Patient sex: M
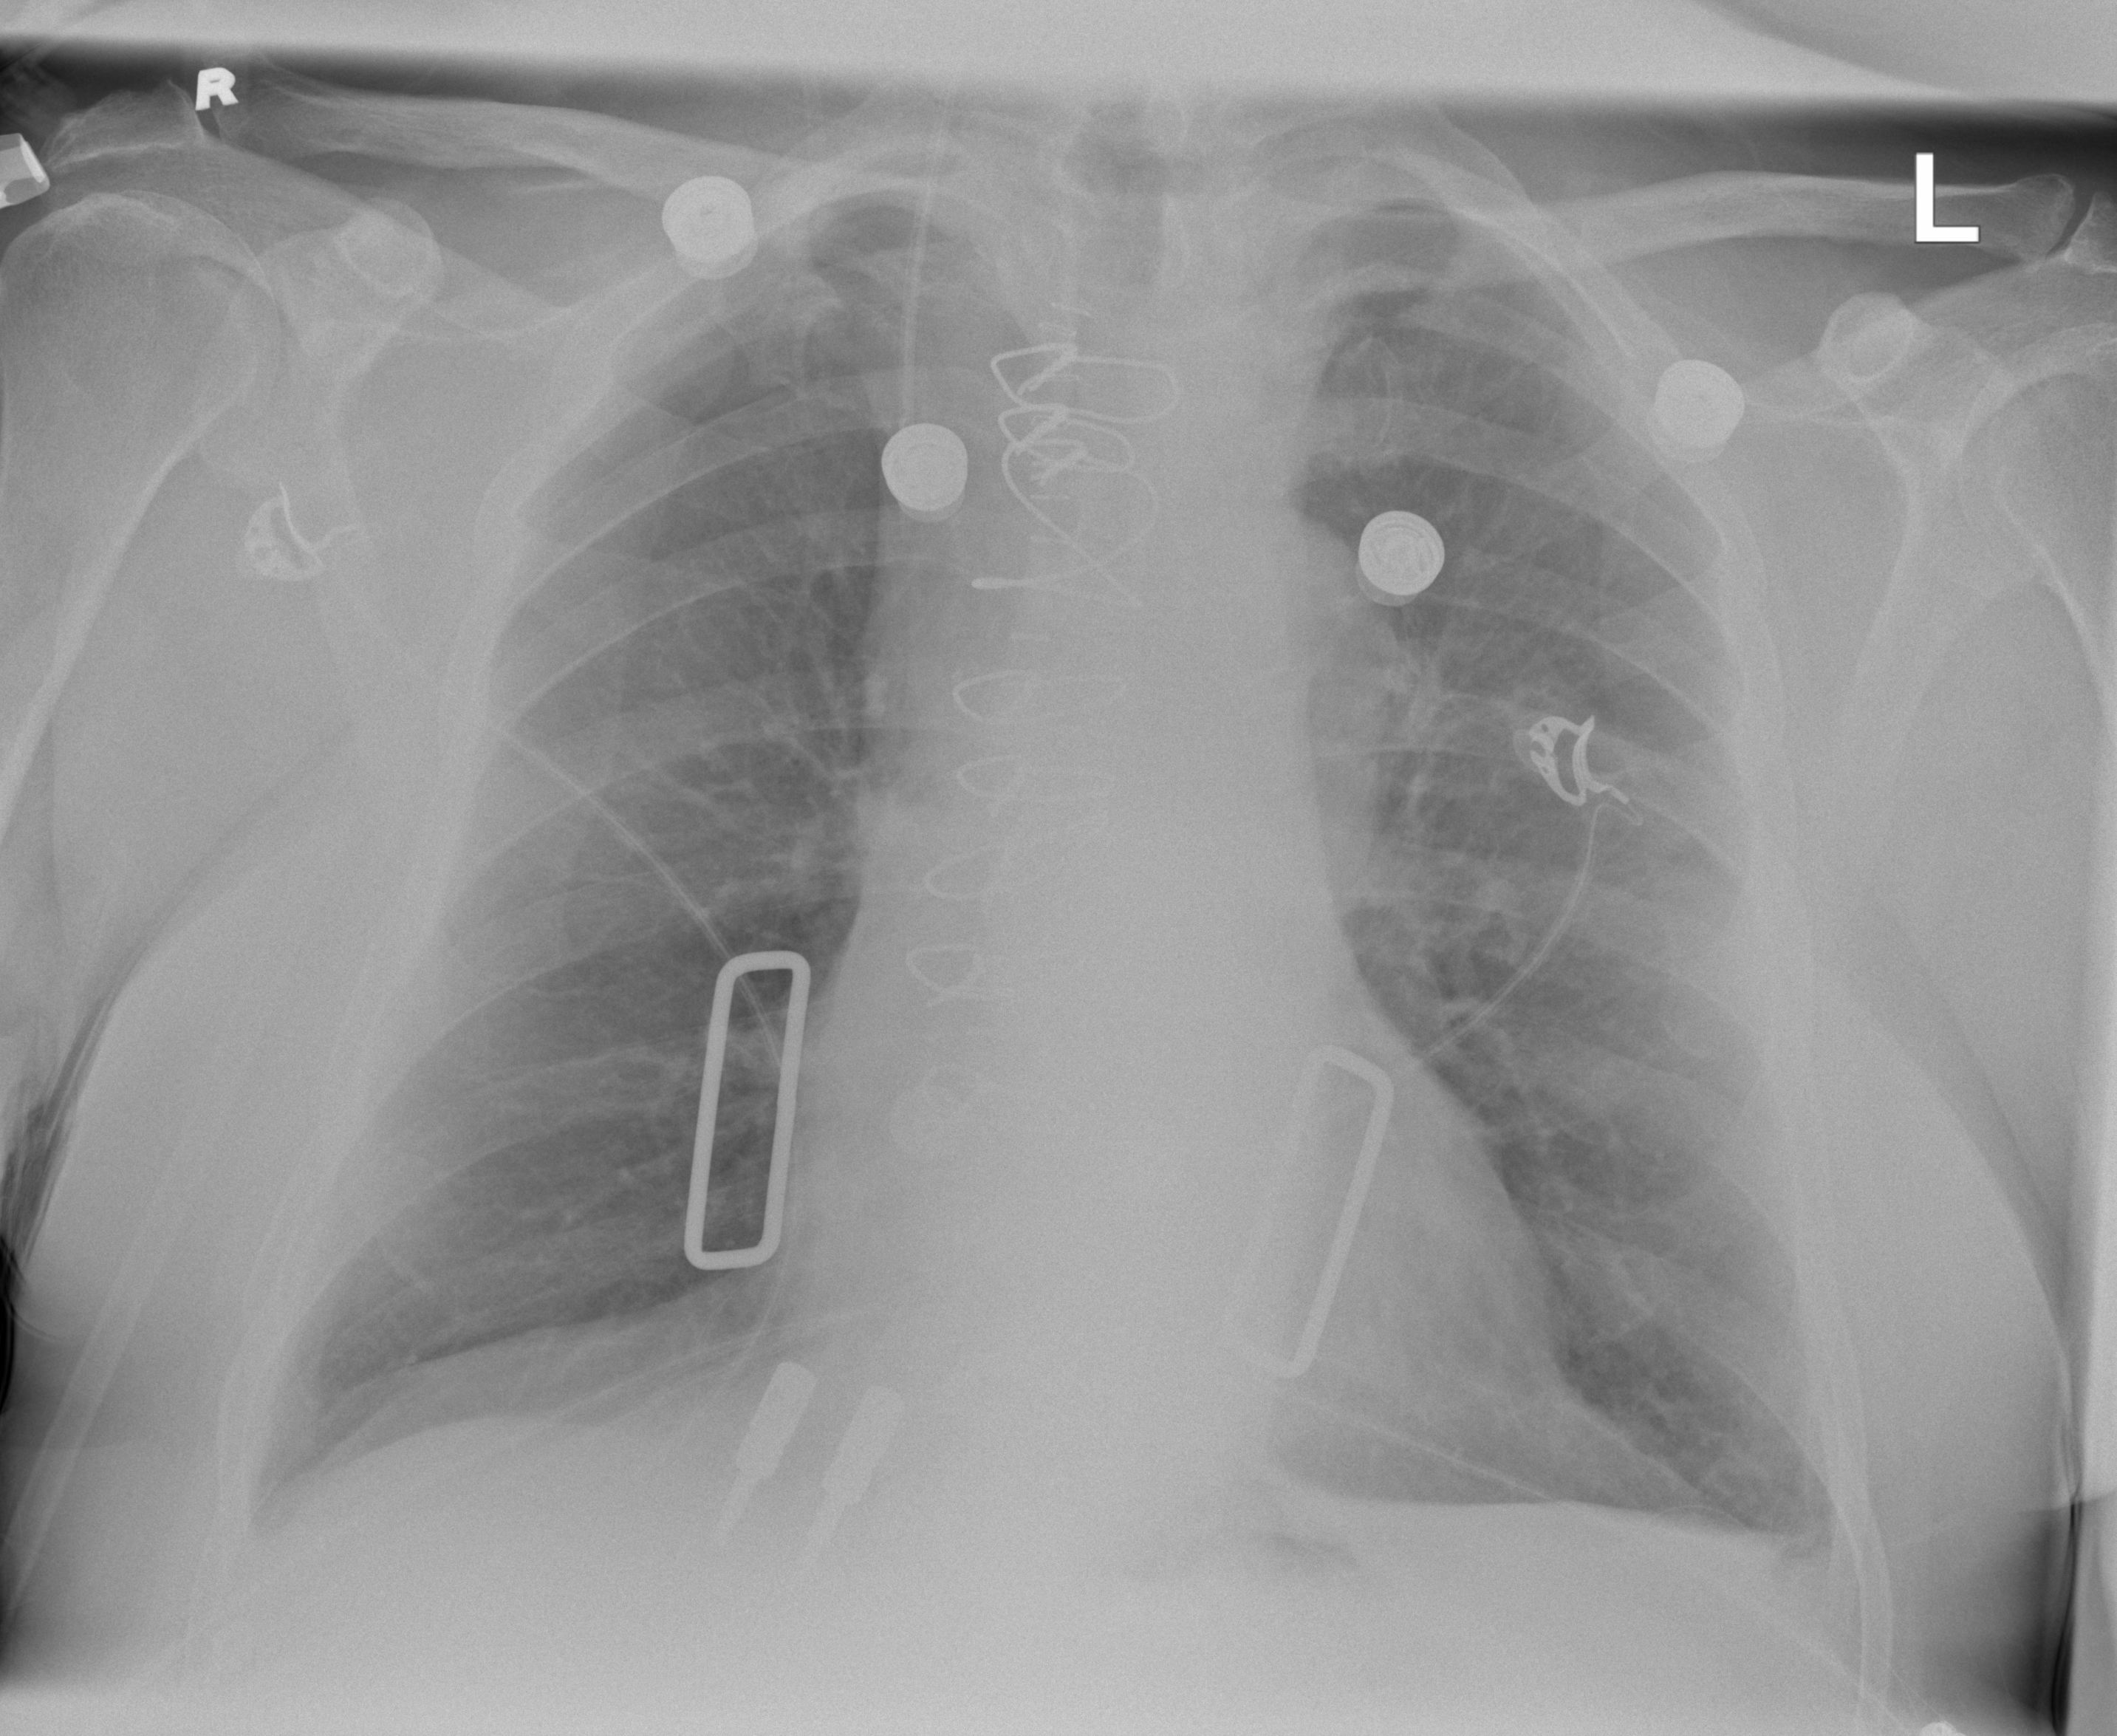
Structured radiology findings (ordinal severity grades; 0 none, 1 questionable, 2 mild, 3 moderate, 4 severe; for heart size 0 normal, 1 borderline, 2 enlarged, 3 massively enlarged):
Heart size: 1
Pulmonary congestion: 2
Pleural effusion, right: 0
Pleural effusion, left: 0
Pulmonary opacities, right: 0
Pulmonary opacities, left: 0
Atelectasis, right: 0
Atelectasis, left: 0